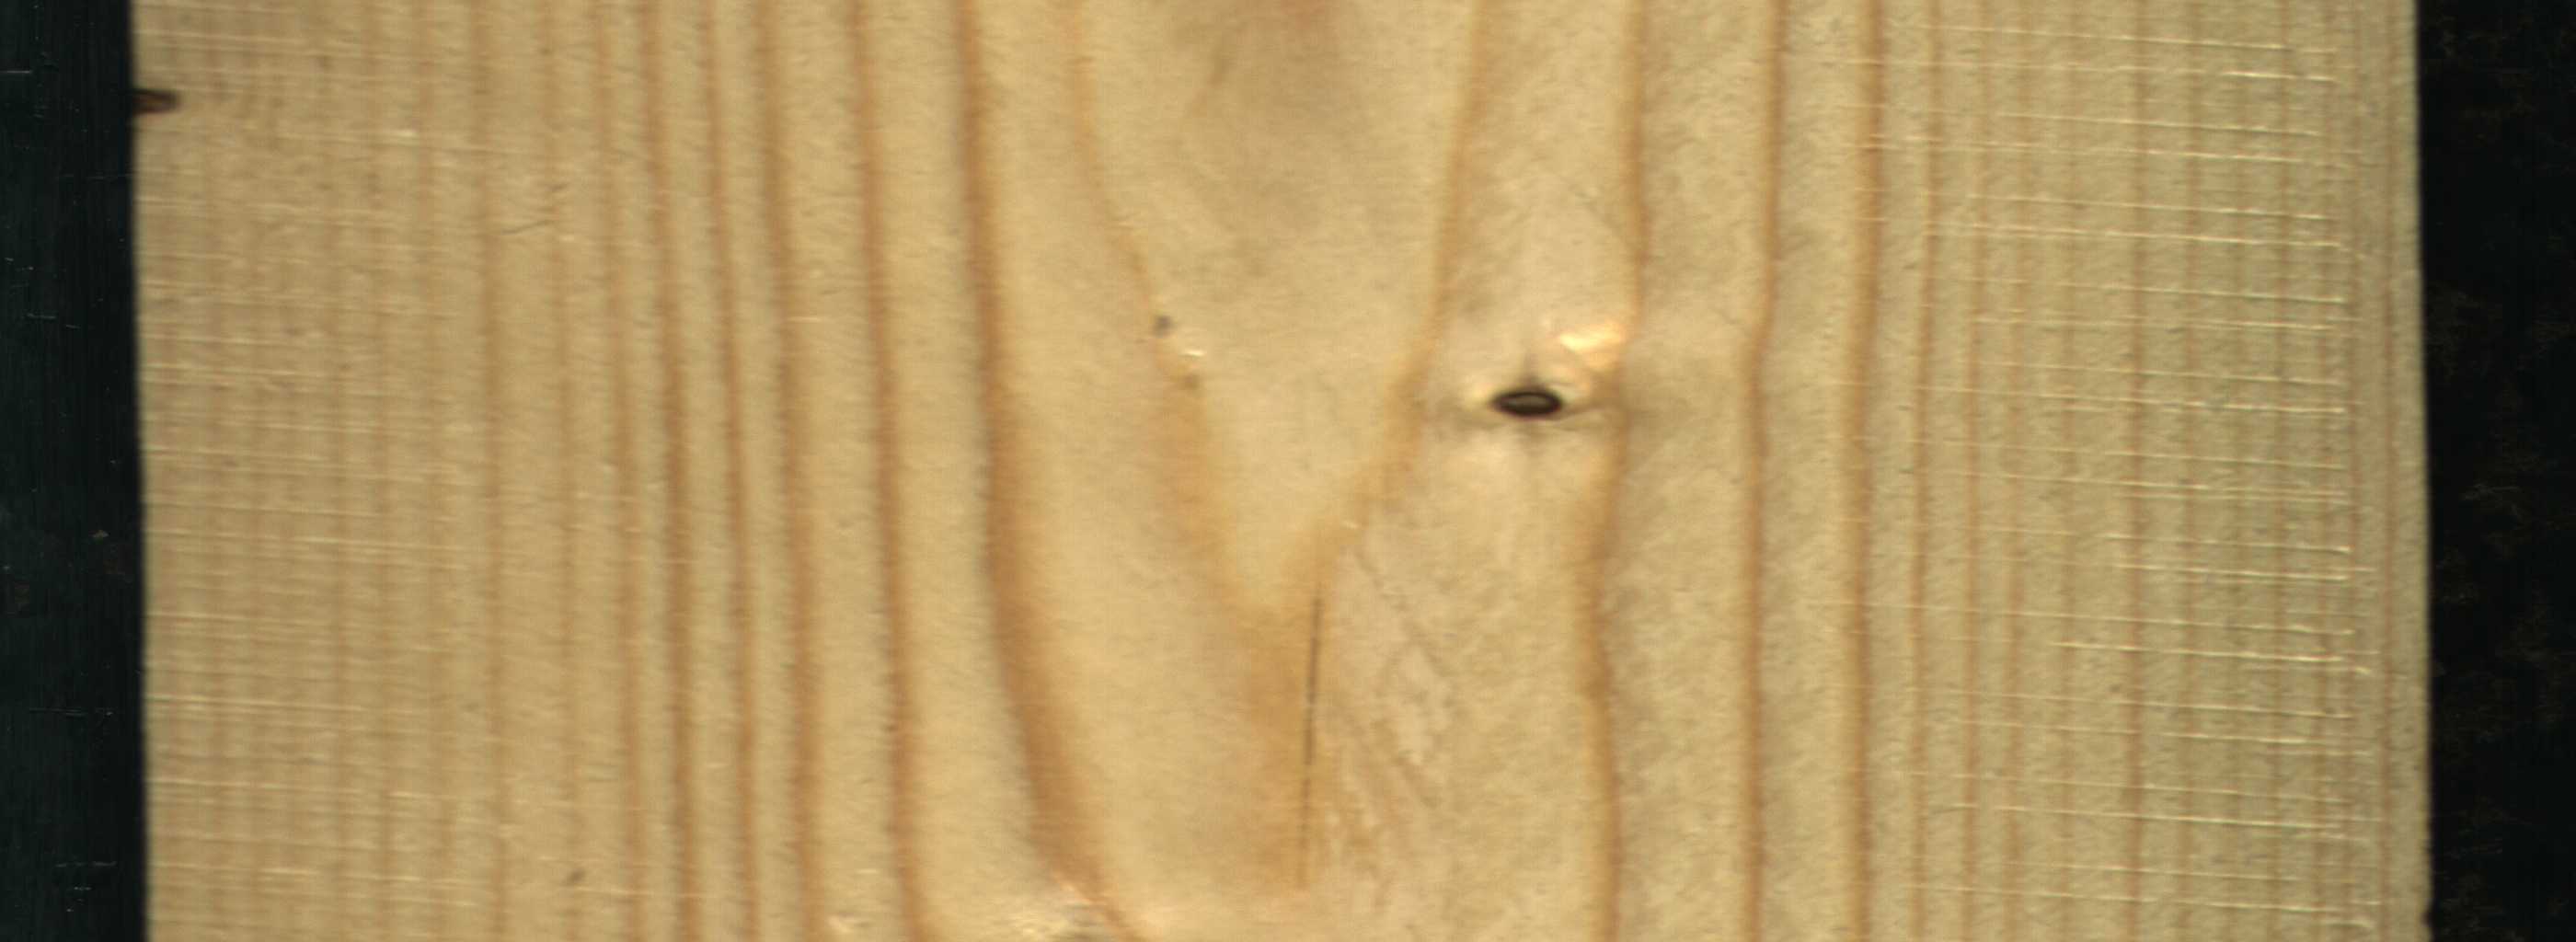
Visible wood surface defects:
Knot_missing
Dead_Knot